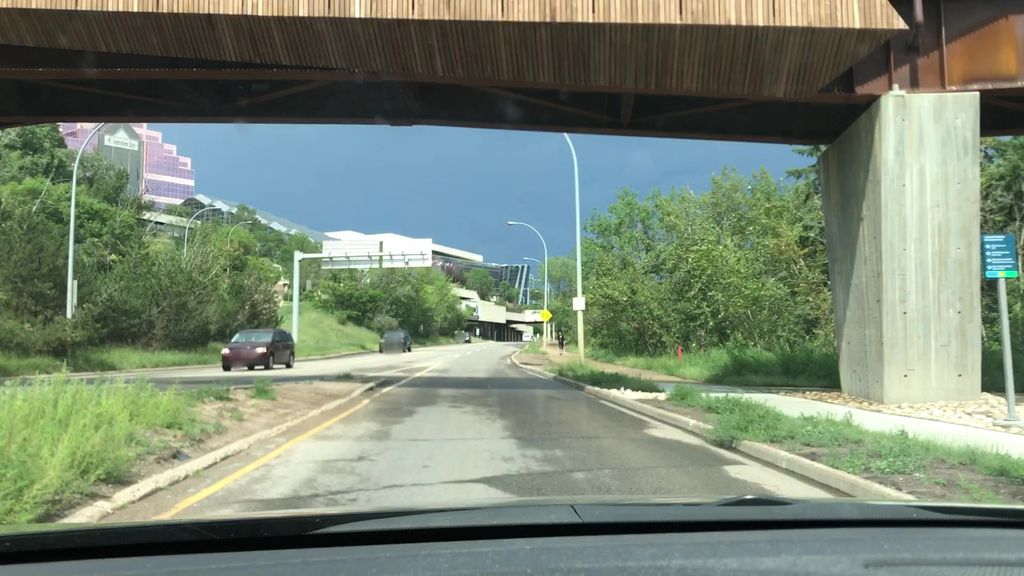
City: edmonton